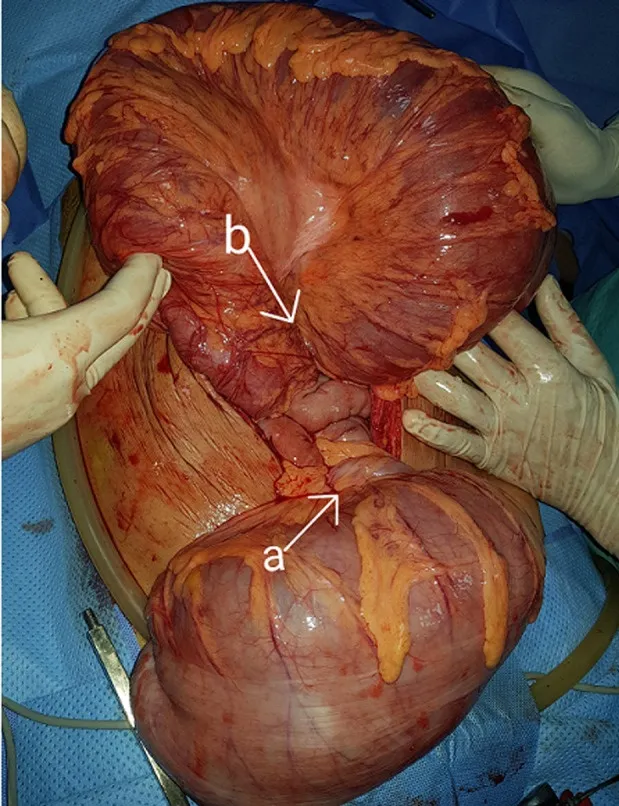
gross operative view of sigmoid volvulus (arrow a) and transverse colon volvulus (arrow b).
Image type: medical_photograph (other_medical_photograph)